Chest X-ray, AP view. Patient: 70 years old, sex F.
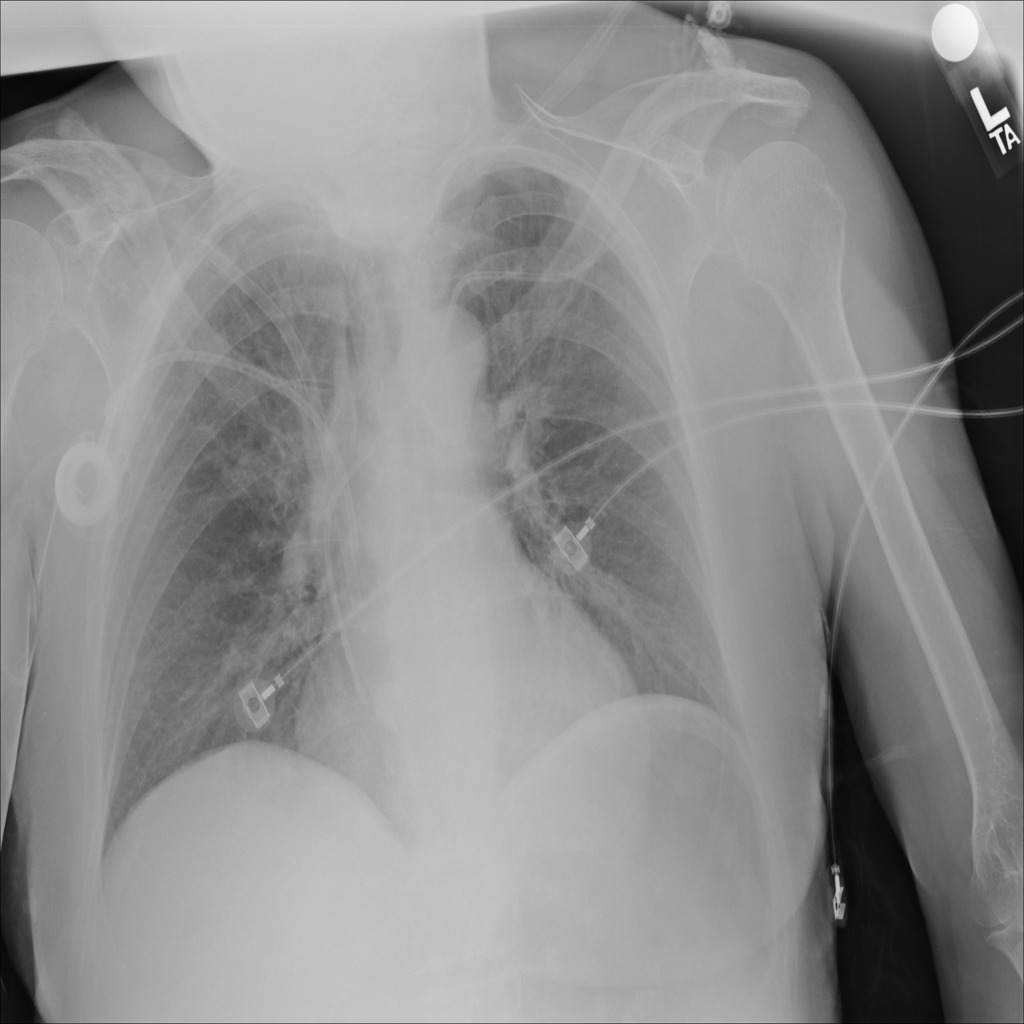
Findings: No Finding